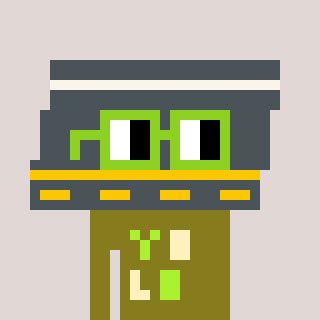
a pixel art character with square light green glasses, a road-shaped head and a gunk-colored body on a warm background